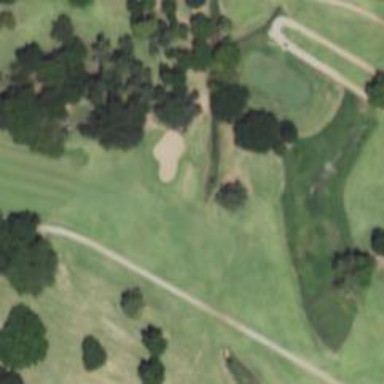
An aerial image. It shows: Golf hole.